Question: my table and fields are like these:

i must find '$sy<year<$ey' then it must filter only values by '$sm<month<$em' at last it must find '$sd<day<$ed'
i need to find records between dates for example like 2010/10/25 , 2010/10/10
at first i tried :
'''
SELECT SUM(barname) allin,SUM(rooz) allhoghogh,user_id FROM work_result
WHERE ('year'>='$sy' and 'month'>='$sm' and 'day'>='$sd') and ('year'<='$ey' and 'month'<='$em' and 'day'<='$ed') group by user_id ;
'''
but it cant find records for dates like e like 2010/10/25 , 2010/10/28
than i tried
'''
SELECT * FROM work_result as t1 join work_result as t2 on t1.year<='$sy' and t2.year>='$ey' and t1.month<='$em' and t2.month>='$sm' and t1.day<='$ed' and t2.day>='$sd' WHERE 1 group by t1.wrid
'''
this isnt usful in my case!
i need some thing like priority select first select all between years than month and than day!!
other way is convert mysql records to timestamp by year and month and day and compare it by input date but UNIX_TIMESTAMP('year-month-day 00:00:00') dont worked correct for me.
i used it like :
'''
SELECT * FROM 'work_result' WHERE UNIX_TIMESTAMP('year-month-day 00:00:00')><PHONE>
'''
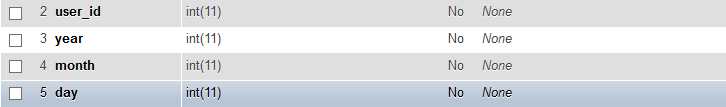
Answer: If convert to timestamp didn't work for you what about use 'date_format' to convert:
'''
SELECT *
FROM 'work_result'
WHERE date_format(concat(year,'-',month,'-',day), '%Y-%m-%d') >
DATE_FORMAT(FROM_UNIXTIME('yourDateGoesHere'), '%Y-%m-%d')
'''